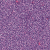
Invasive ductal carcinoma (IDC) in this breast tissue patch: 1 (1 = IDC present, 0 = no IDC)